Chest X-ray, PA view. Patient: 49 years old, sex M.
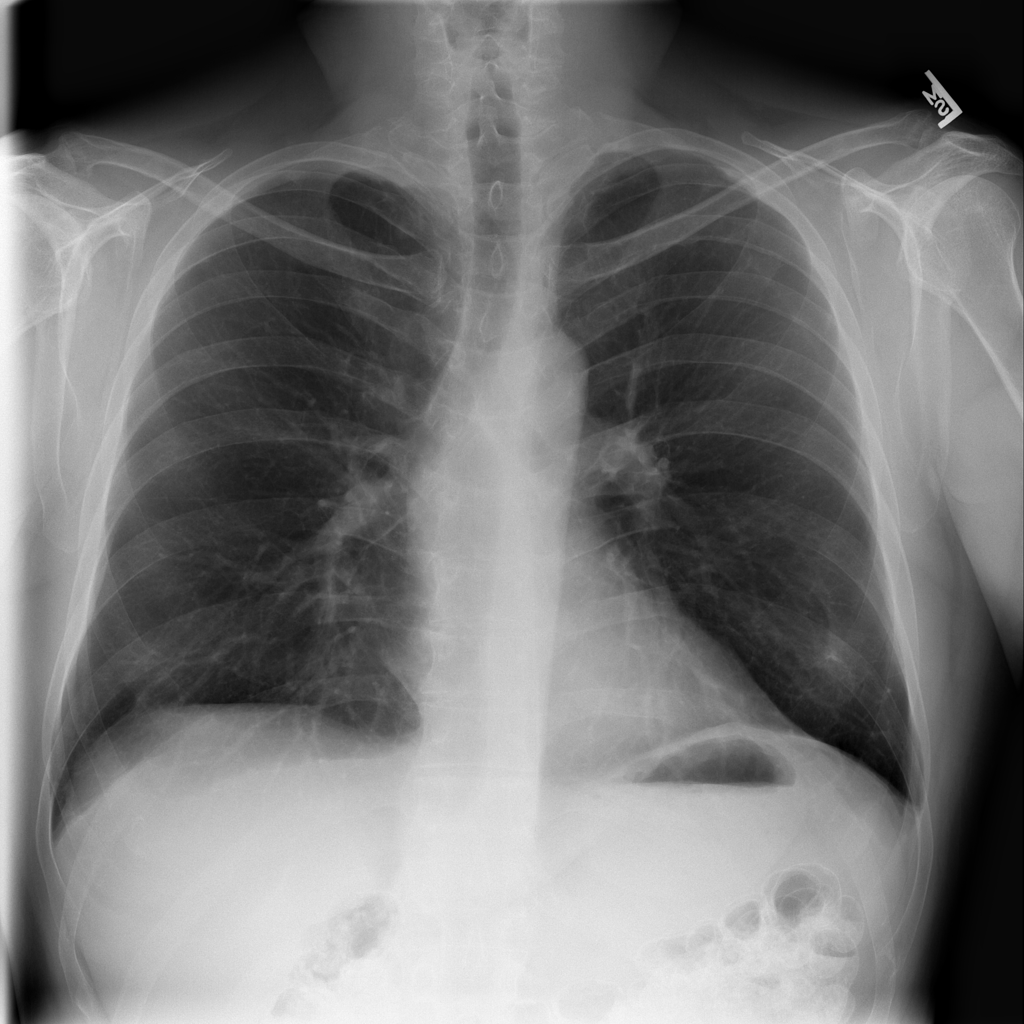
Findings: Infiltration